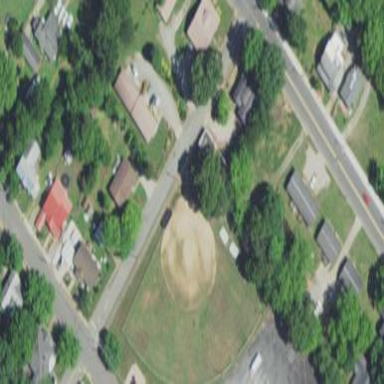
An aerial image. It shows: Baseball pitch for leisure and sports activities.